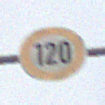
Verkehrszeichen: Geschwindigkeit120
Umgebung: Outdoor, Nature
Tageszeit: MorningAfternoon
Wetter: PartlyCloudy
Licht: Natural
Jahreszeit: Winter
Kontrast: MediumContrast